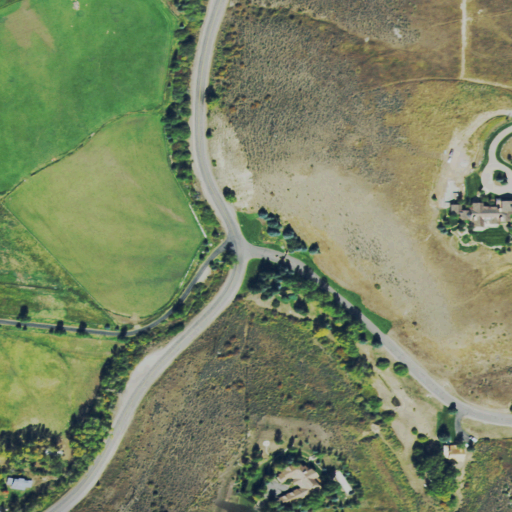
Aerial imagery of valley in Colorado named Creamery Gulch containing shrub, cultivated crops, open development, low intensity development, evergreen forest, woody wetlands, pasture, herbaceous wetlands, medium intensity development, and deciduous forest